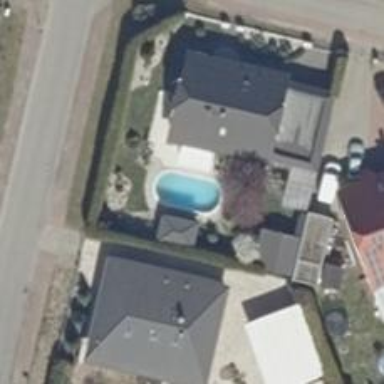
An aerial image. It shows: Swimming pool located in leisure land.